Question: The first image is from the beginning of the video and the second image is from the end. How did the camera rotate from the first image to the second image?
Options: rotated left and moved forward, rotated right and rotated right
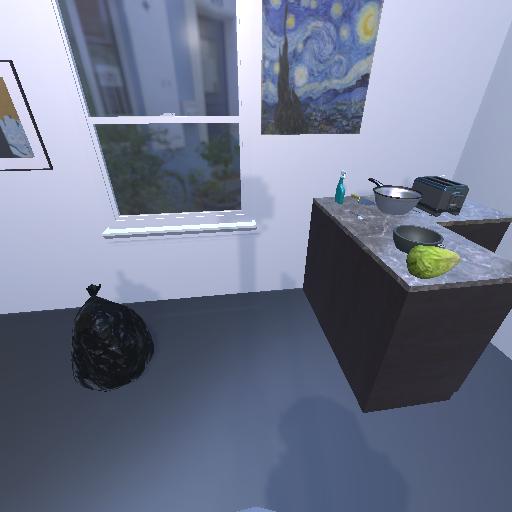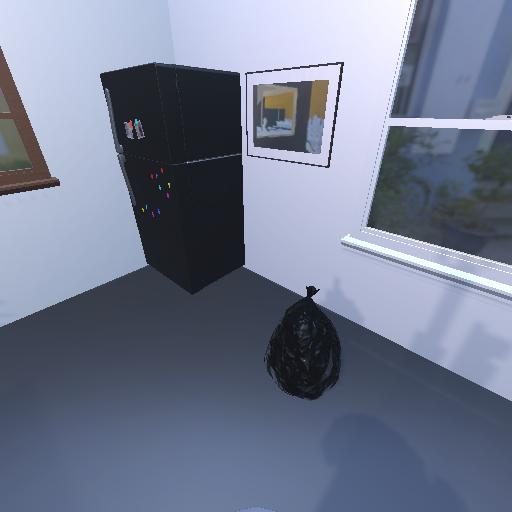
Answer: rotated left and moved forward